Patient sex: M
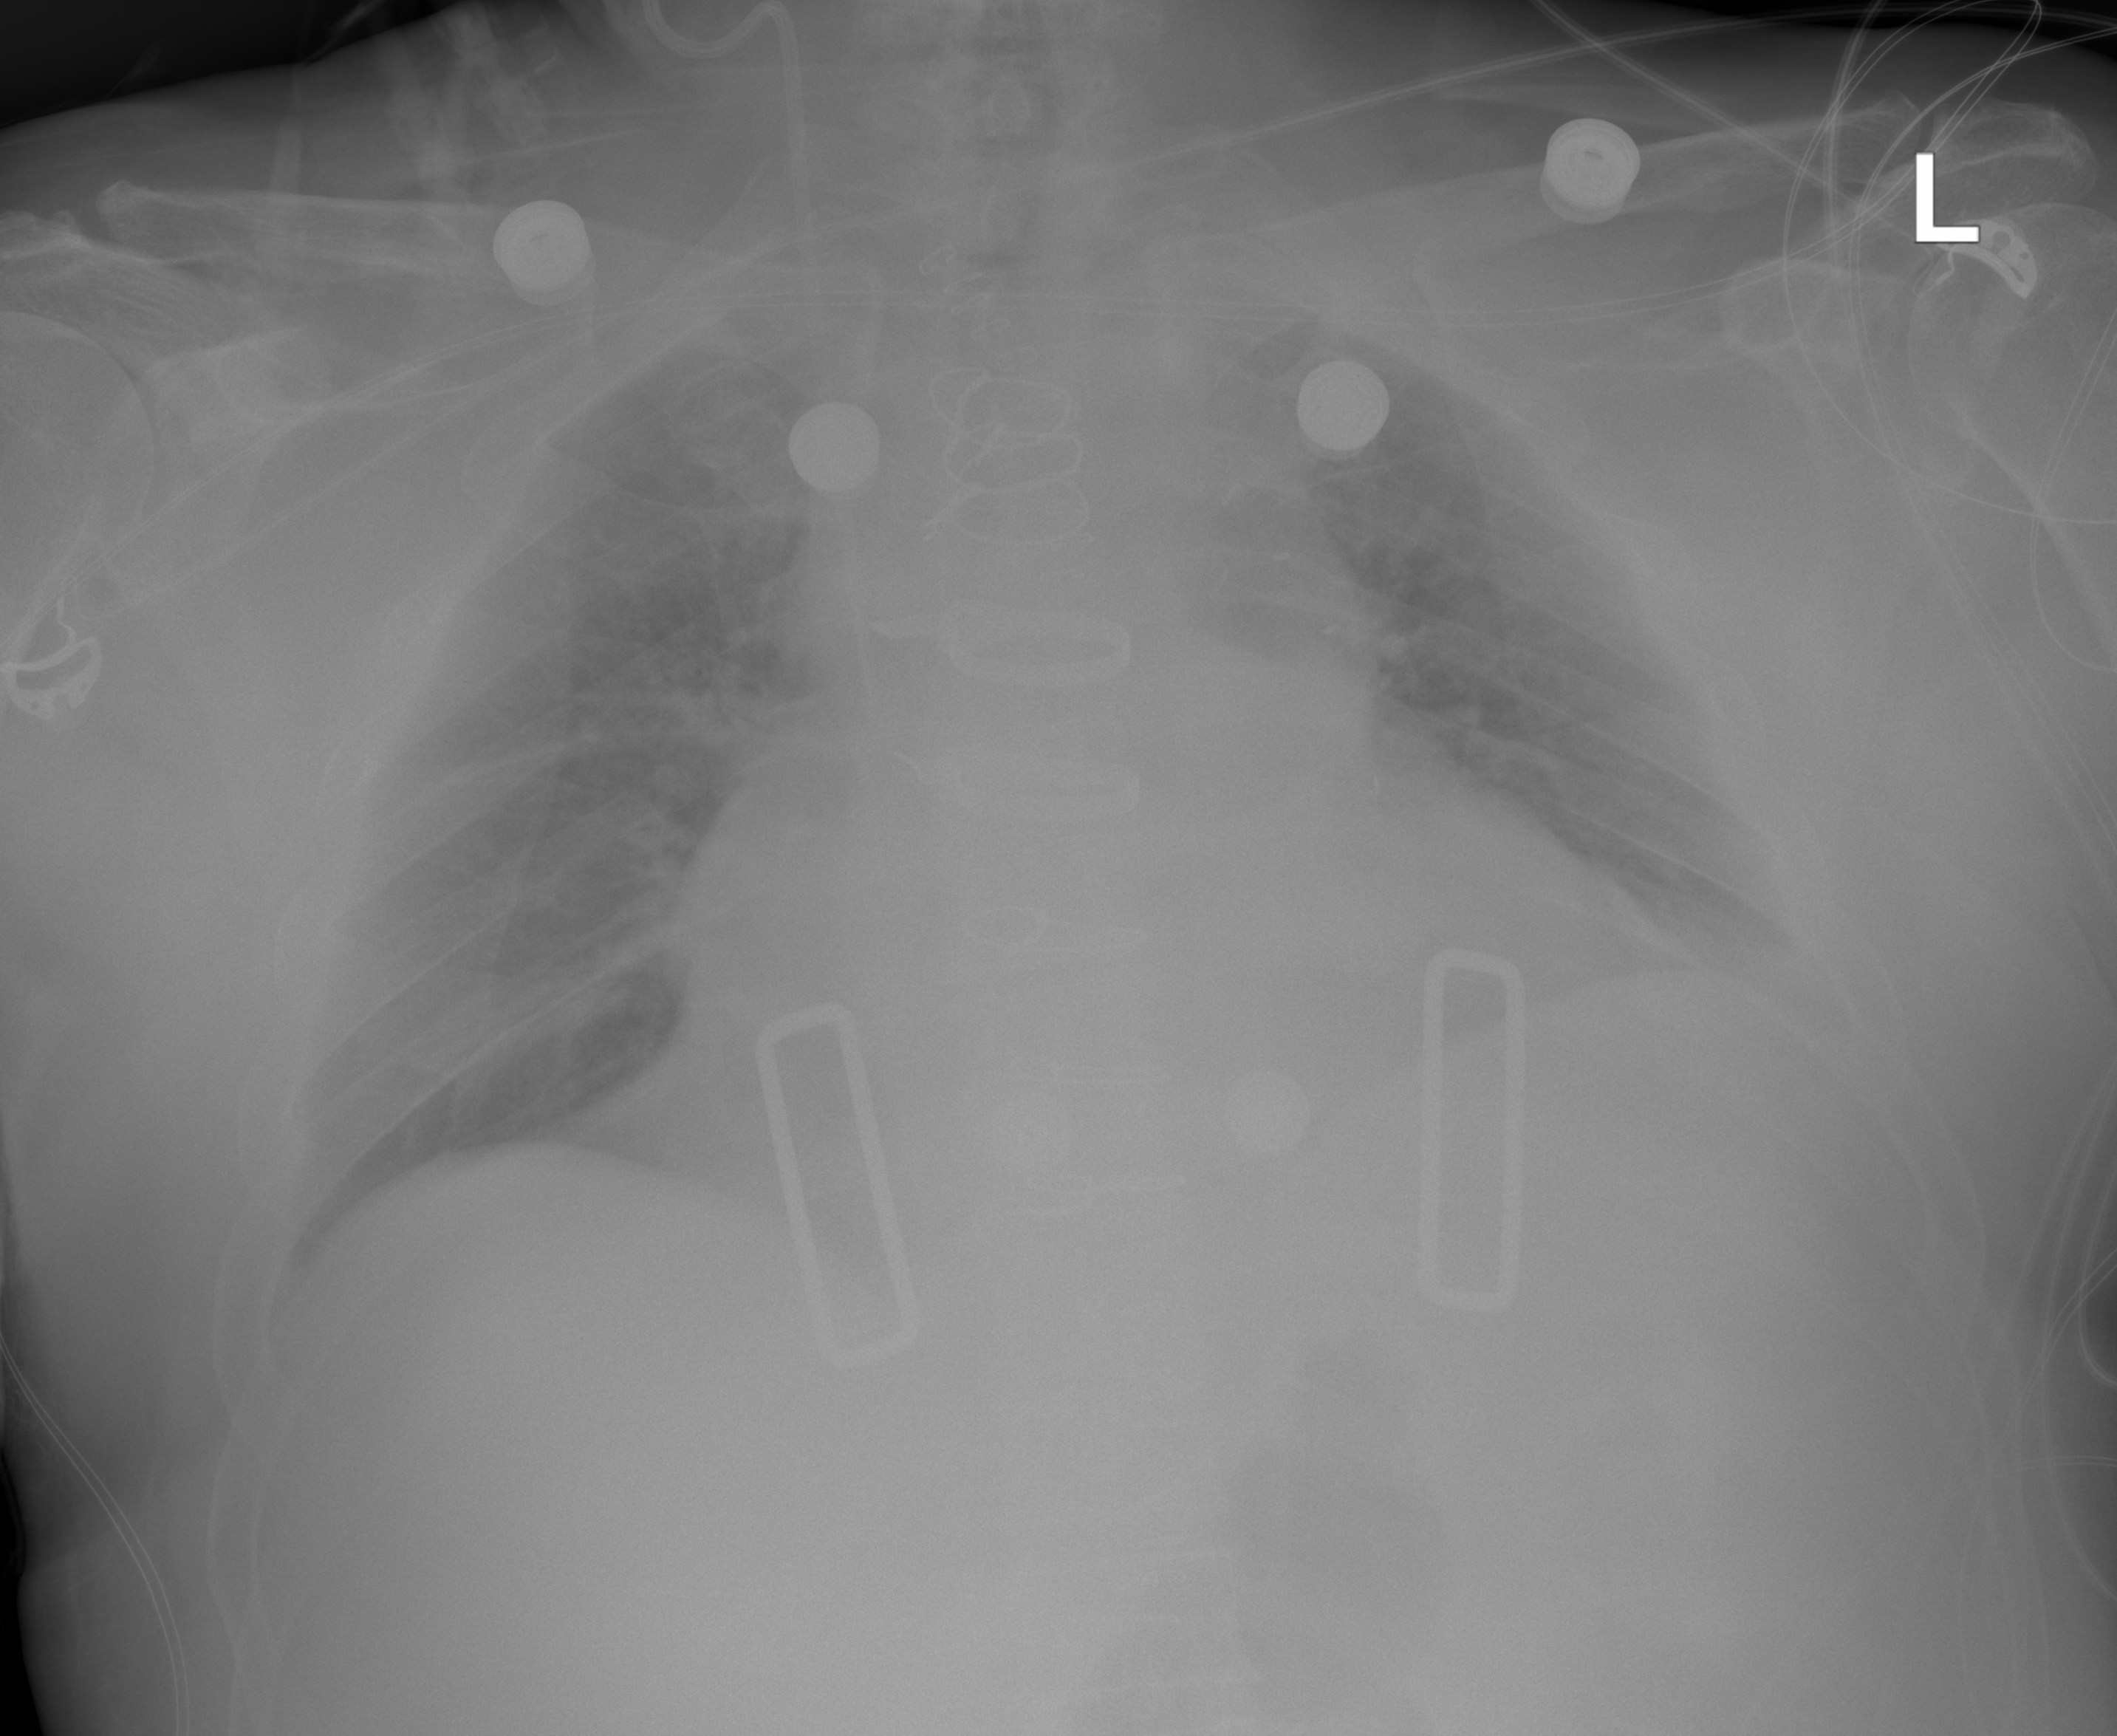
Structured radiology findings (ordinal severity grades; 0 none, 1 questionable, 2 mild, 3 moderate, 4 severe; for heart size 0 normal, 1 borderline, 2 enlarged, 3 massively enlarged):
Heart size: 2
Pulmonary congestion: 0
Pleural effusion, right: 0
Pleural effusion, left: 2
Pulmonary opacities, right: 0
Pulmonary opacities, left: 0
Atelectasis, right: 0
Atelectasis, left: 2